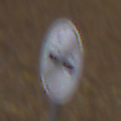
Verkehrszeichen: EndeUeberholverbot
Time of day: MorningAfternoon
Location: Outdoor (Nature)
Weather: Overcast
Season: Autumn
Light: Natural